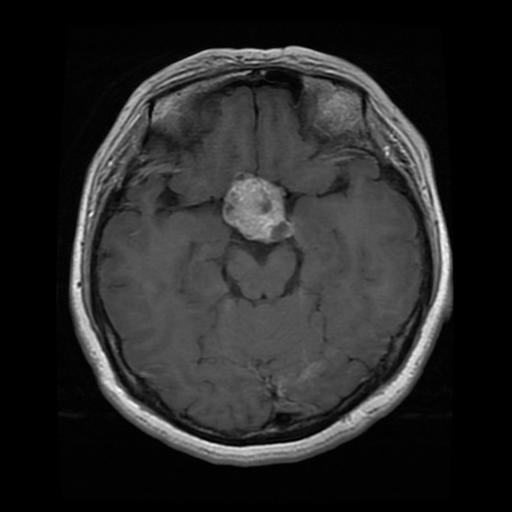
Label: pituitary